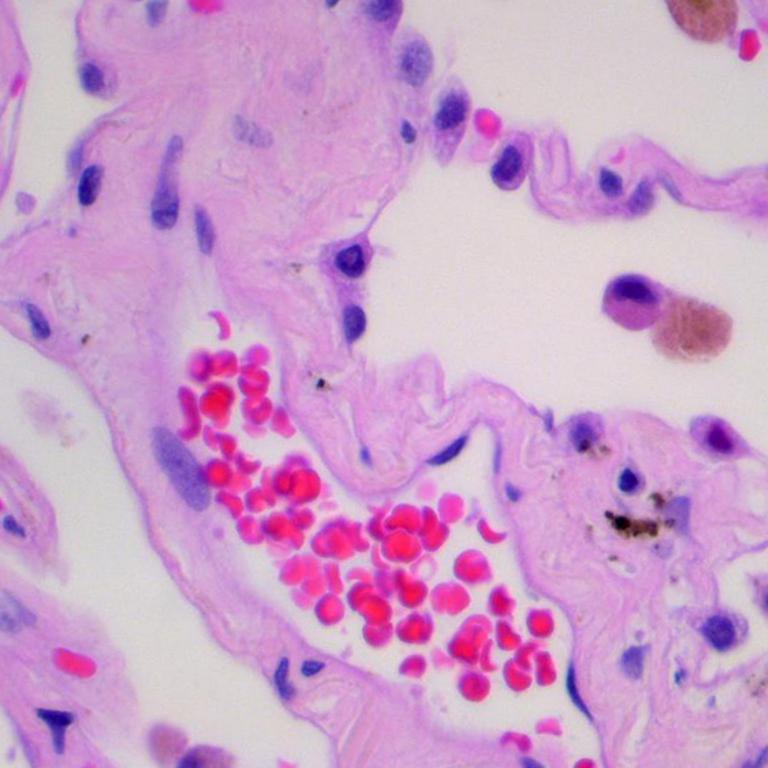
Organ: lung
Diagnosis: benign